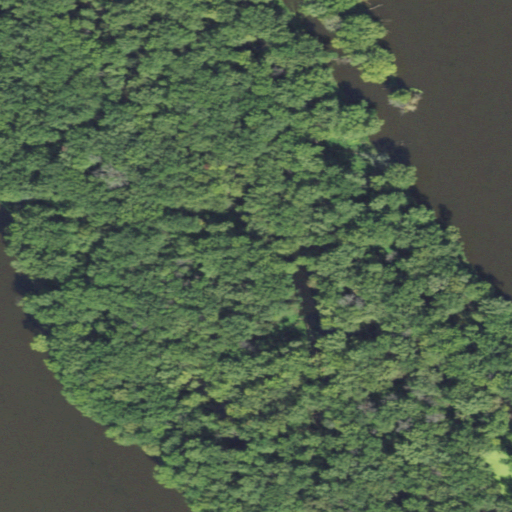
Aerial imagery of island in Minnesota named Minnesota Island containing woody wetlands, open water, and herbaceous wetlands